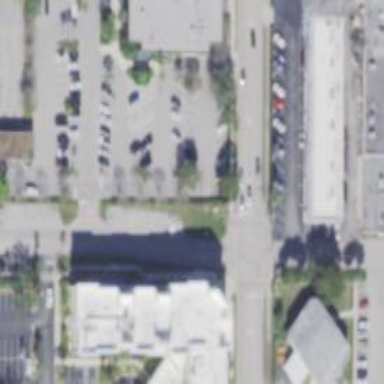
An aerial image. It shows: Tertiary road with asphalt surface and separate sidewalk.